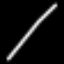
Label: line